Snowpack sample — Buffalo Mountain, Silverthorne, Colorado, USA (1/25/25, 10:11 AM MST)
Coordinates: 39.6222, -106.1139
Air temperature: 22 °F
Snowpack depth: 110 cm
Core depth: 10 cm
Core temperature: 46.4 °F
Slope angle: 12°, slope face: 102°
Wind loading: high
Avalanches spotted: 0
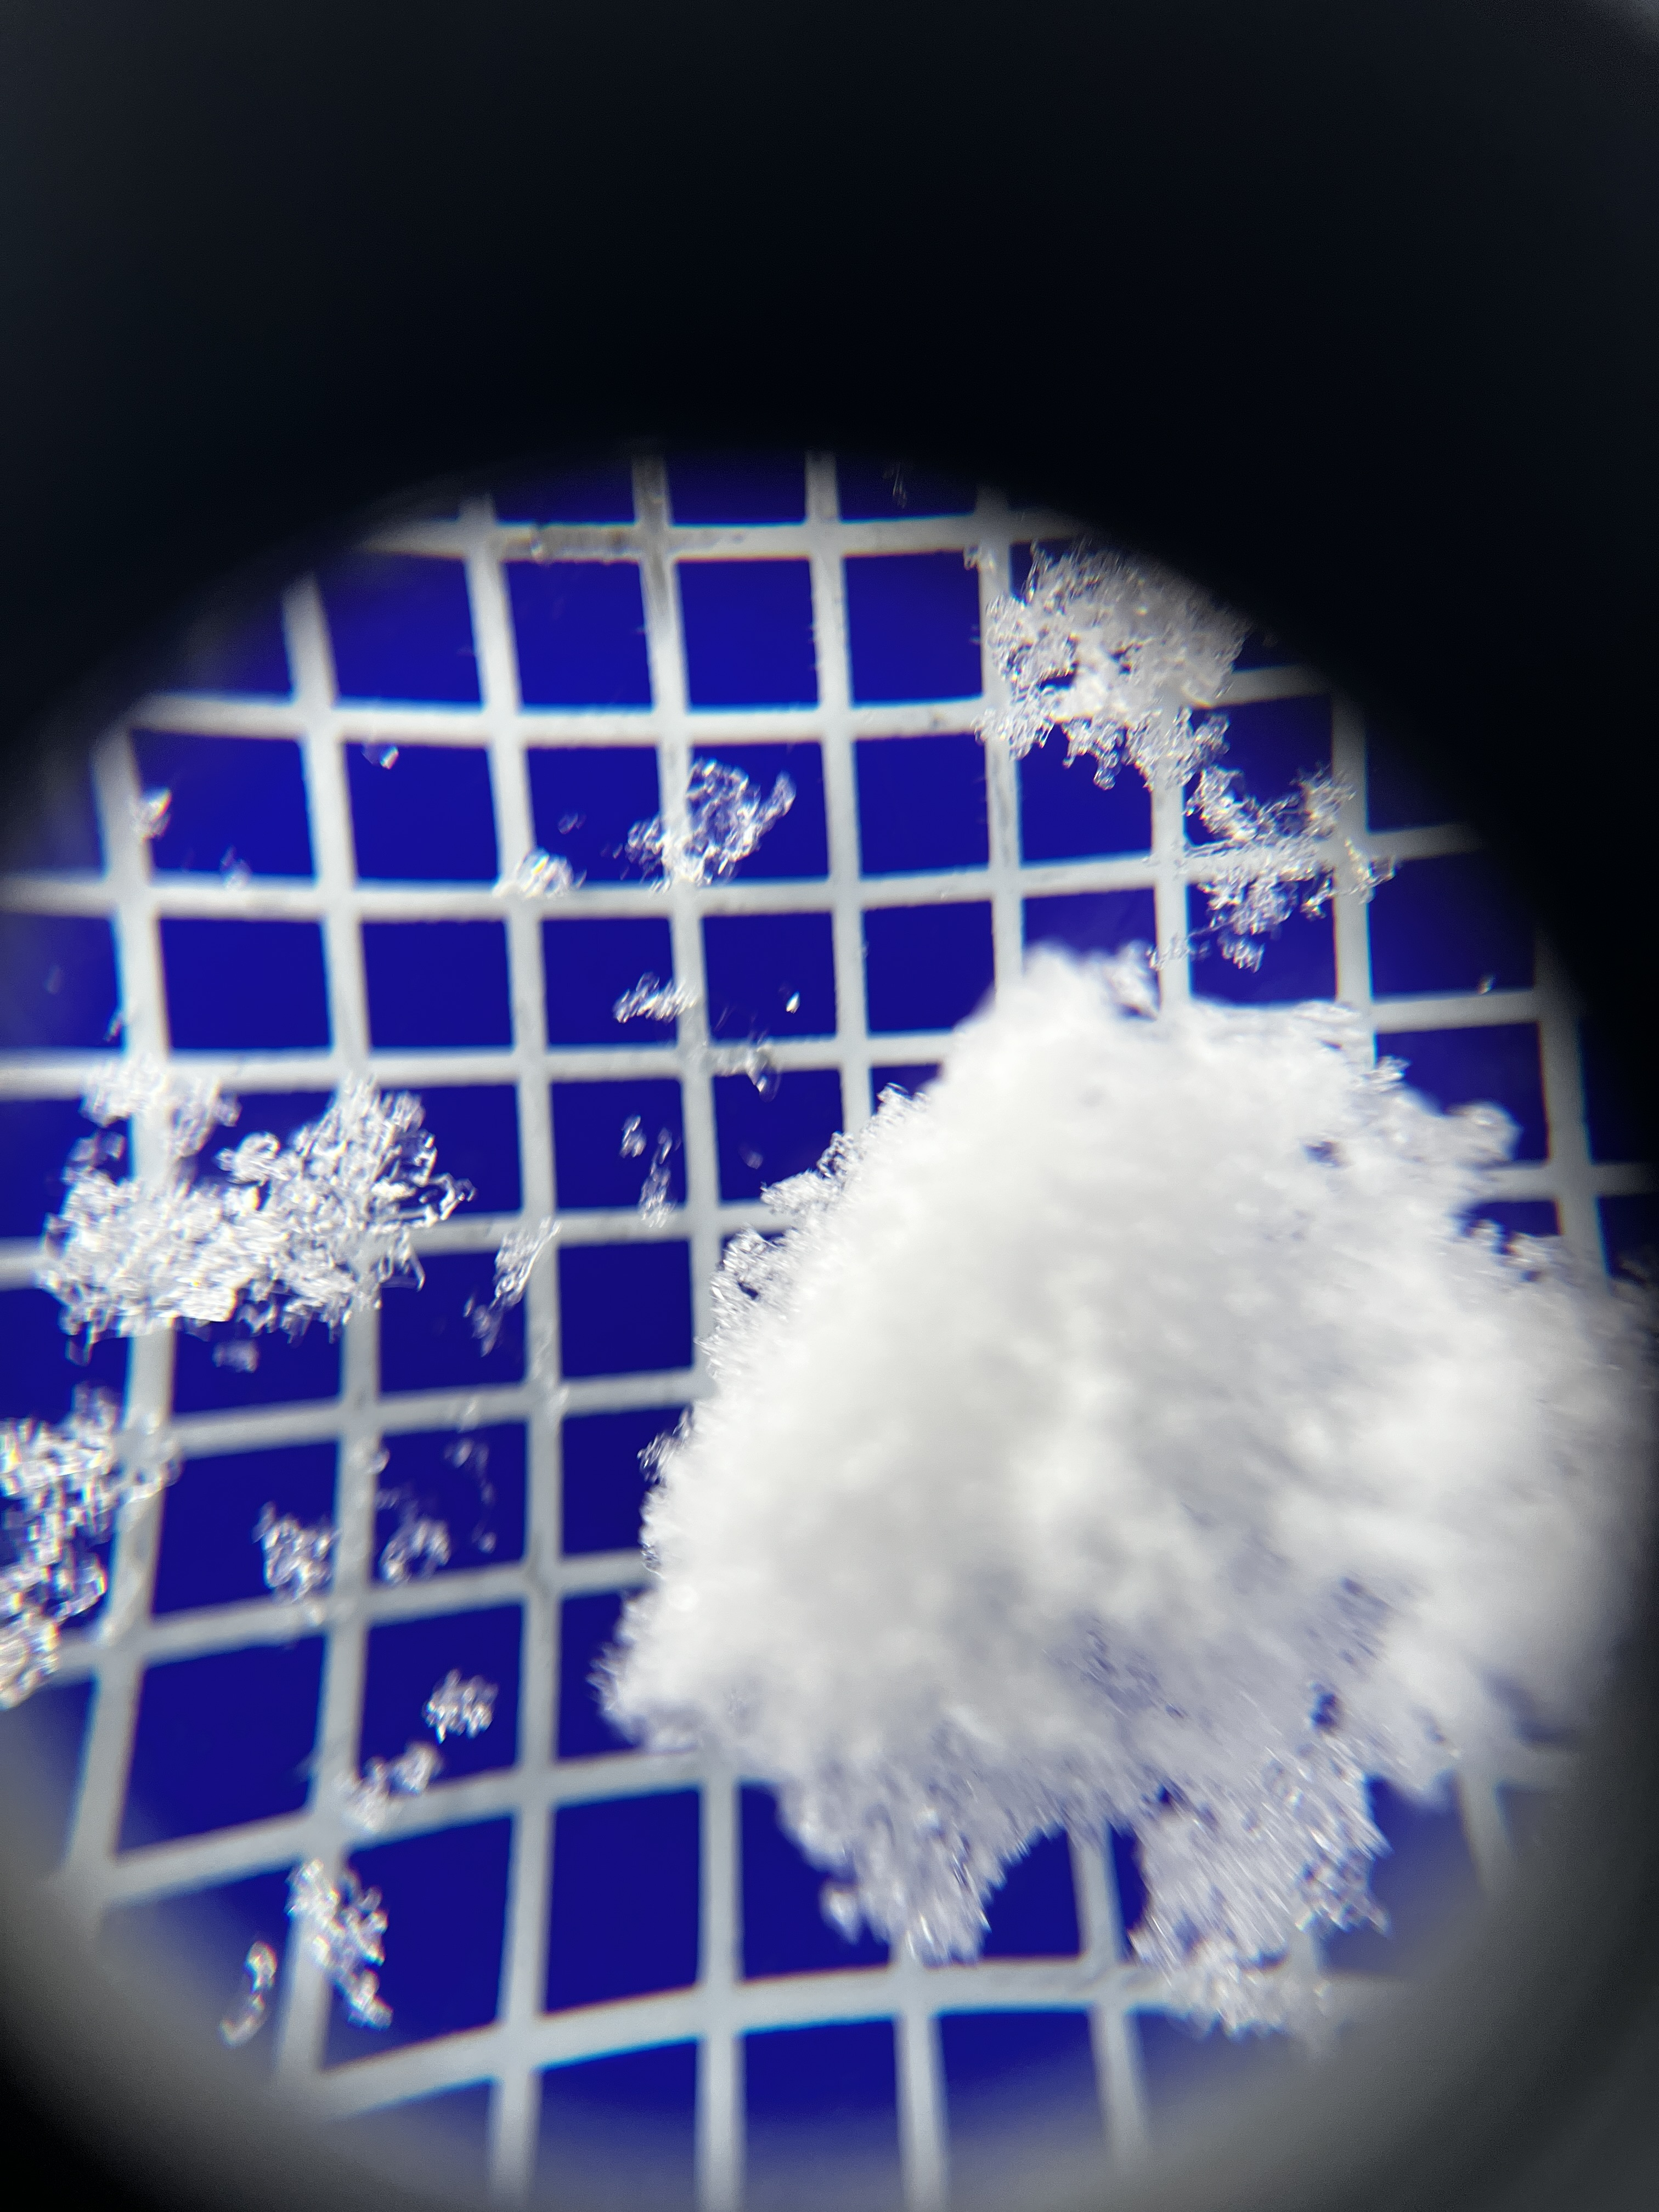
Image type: magnified_profile
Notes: No avalanches nearby, collected on the outskirts of a fire break 15 meters from the treeline, on way to Buffalo and Red Mountain